Field crop: maize
Growth stage: 2
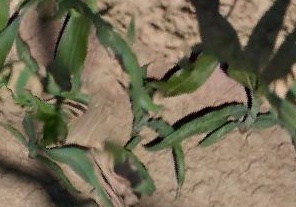
Species: maize